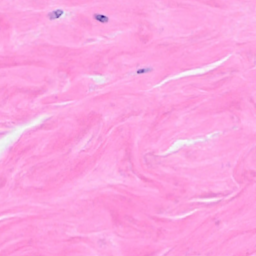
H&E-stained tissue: Breast